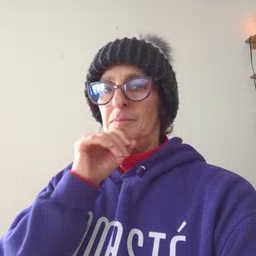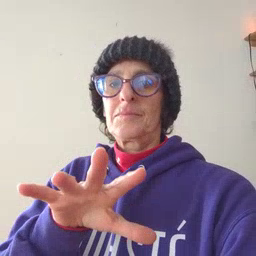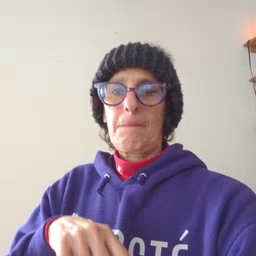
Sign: blow